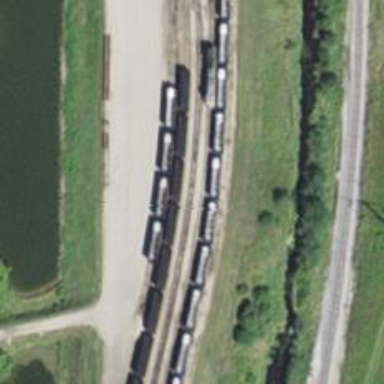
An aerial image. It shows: Railway yard used for servicing trains.